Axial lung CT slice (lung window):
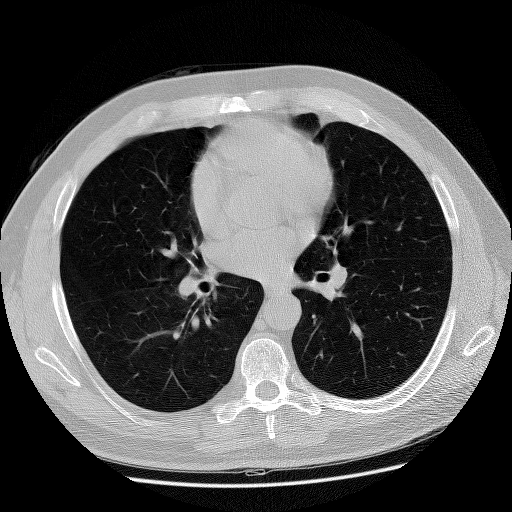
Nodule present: no